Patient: sex M, age 61
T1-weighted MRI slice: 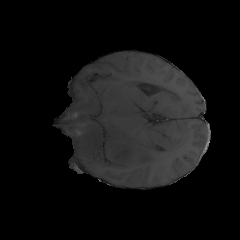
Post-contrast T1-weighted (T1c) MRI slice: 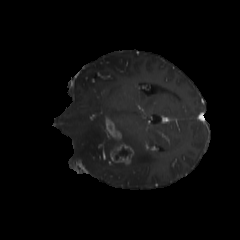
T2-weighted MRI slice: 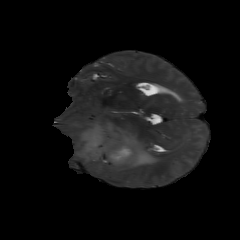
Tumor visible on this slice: yes
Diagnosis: Glioblastoma, IDH-wildtype
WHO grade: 4